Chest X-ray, PA view. Patient: 27 years old, sex M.
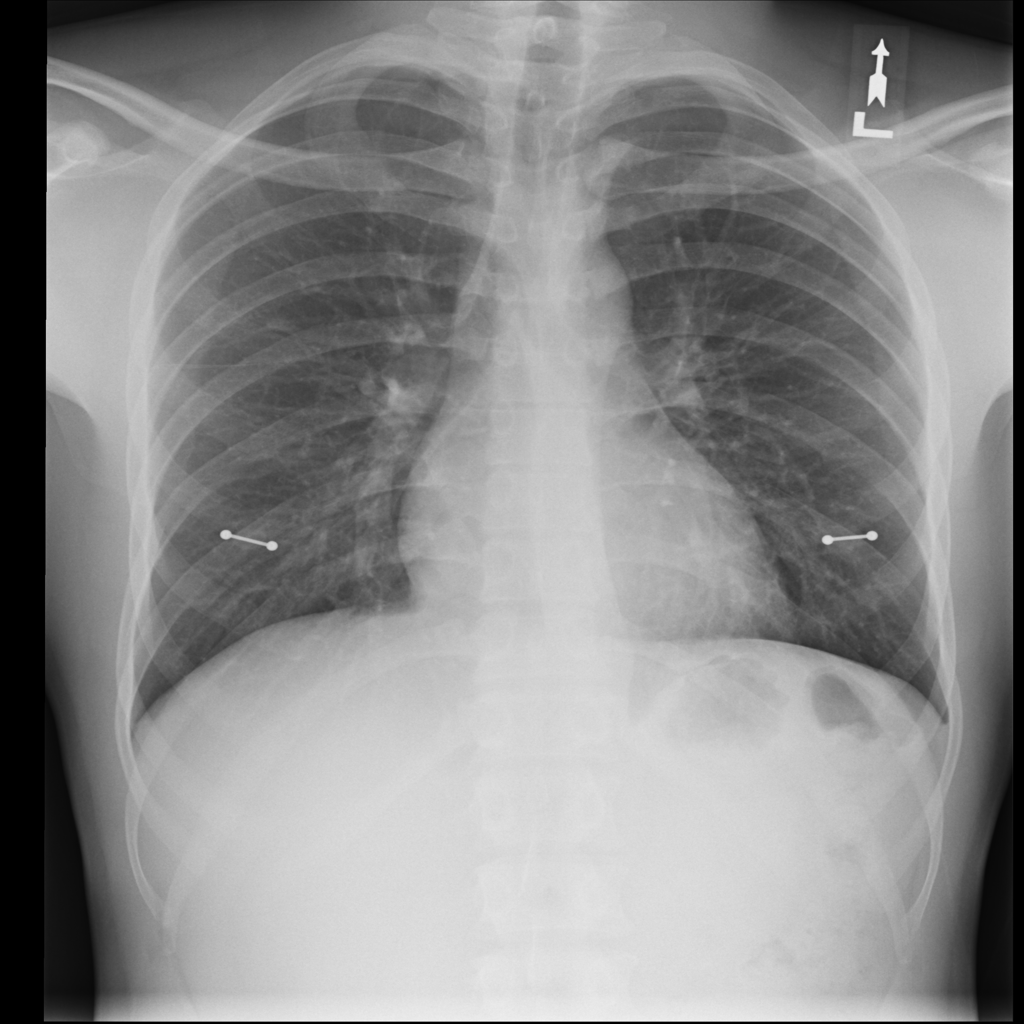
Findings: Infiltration